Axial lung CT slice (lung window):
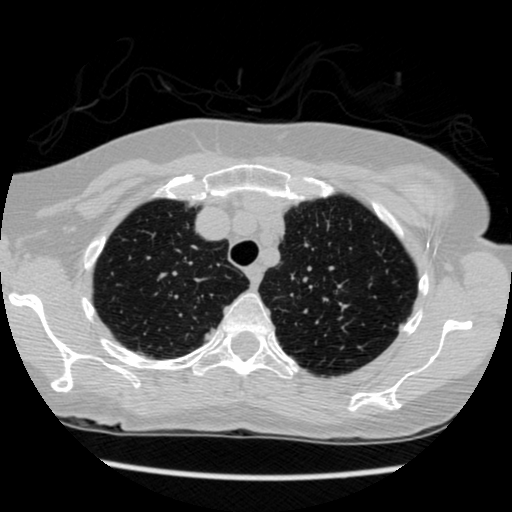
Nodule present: no